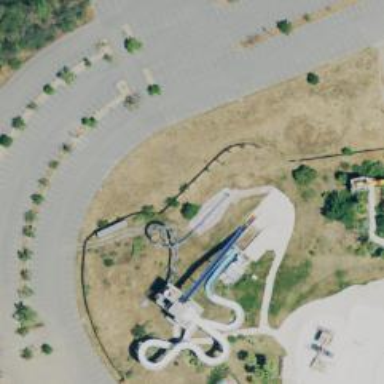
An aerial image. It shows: Water slide attraction.